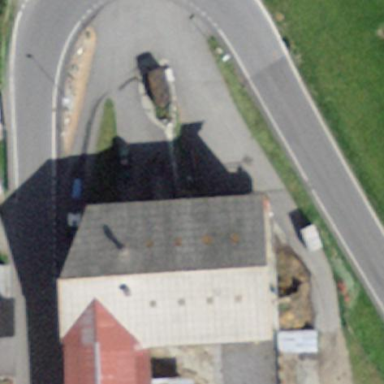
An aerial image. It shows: Stable building.